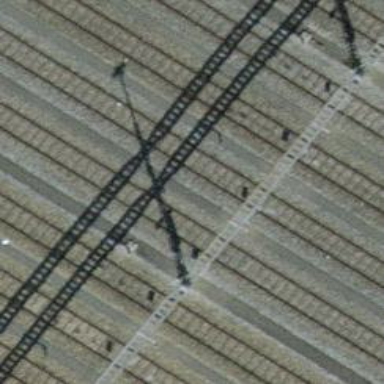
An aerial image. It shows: Railway yard with one track in service.